Question: How to add and remove the following shadow to a uicollectionview programmatically

I know I can change the background colour of a collectionview but how do I affect the cells?
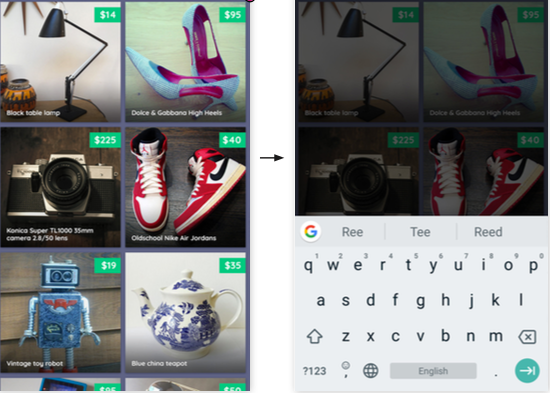
Answer: With Swift it's like this:
'''
let overlay = UIView()
overlay.backgroundColor = UIColor.black.withAlphaComponent(0.6)
overlay.frame = UIScreen.main.bounds
self.view.addSubview(overlay)
'''
I don't know much about Xamarin's API, but probably it looks as following:
'''
UIView overlay = new UIView()
overlay.BackgroundColor = UIColor(0.0, 0.0, 0.0, 0.6)
overlay.Frame = UIScreen.Main.Bounds
View.AddSubview(overlay)
'''